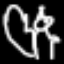
Label: squiggle